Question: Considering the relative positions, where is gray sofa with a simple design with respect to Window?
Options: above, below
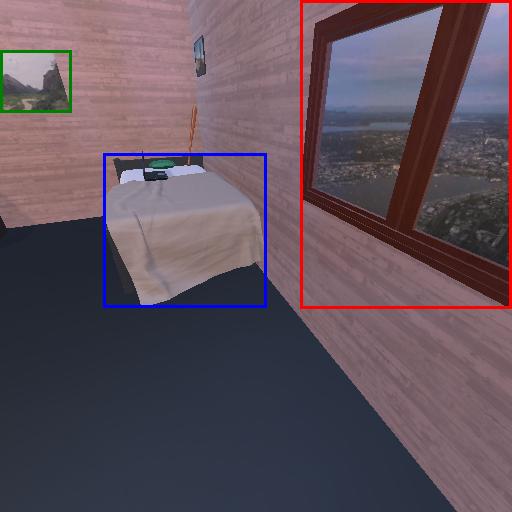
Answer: above